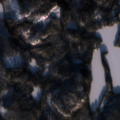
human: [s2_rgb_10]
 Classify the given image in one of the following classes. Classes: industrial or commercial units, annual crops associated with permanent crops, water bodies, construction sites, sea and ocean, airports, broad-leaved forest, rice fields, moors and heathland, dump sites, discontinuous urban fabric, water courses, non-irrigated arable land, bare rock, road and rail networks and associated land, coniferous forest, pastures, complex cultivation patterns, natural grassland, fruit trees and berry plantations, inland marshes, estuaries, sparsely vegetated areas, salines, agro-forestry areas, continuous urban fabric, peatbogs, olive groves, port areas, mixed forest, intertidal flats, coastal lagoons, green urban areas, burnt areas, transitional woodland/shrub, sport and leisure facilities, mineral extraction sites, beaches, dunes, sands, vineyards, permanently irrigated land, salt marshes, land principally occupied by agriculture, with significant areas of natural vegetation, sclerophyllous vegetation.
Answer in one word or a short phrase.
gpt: coniferous forest, transitional woodland/shrub, water bodies